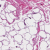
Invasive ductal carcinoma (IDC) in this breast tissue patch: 0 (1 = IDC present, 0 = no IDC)